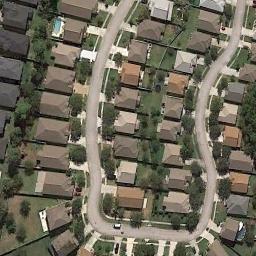
Label: residential